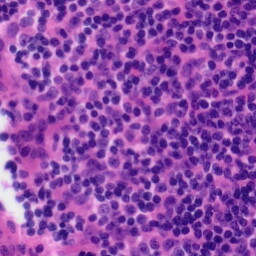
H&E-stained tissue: Tonsil